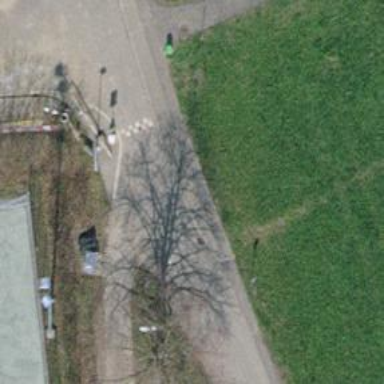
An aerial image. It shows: Asphalt sidewalk along the footway.